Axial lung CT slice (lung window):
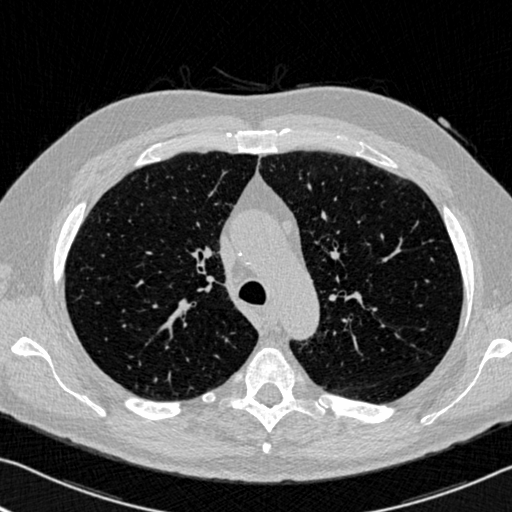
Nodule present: no